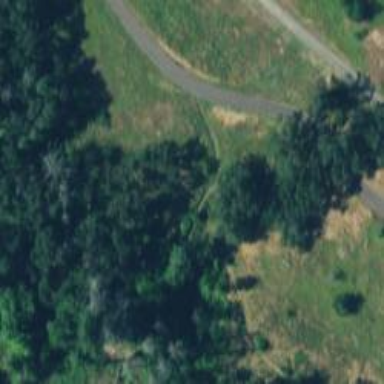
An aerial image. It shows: Path on bridge.